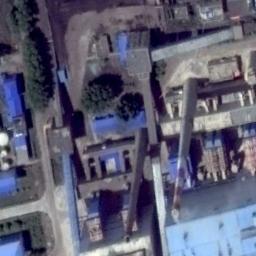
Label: thermal_power_station